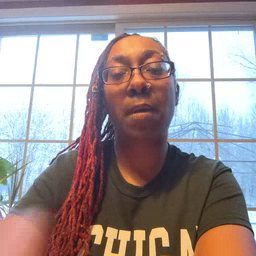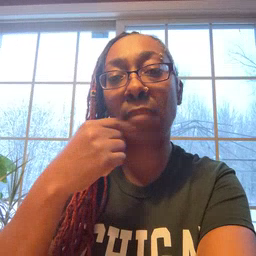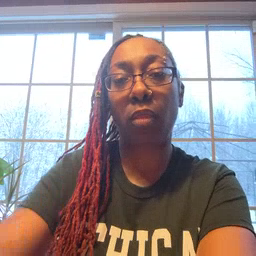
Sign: mouth